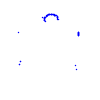
Particle: proton